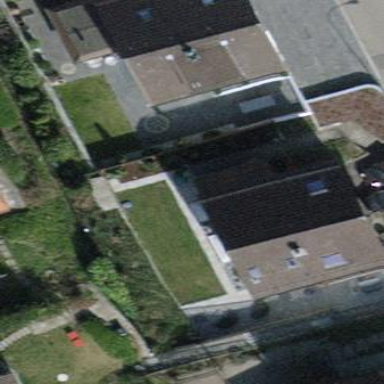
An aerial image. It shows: Detached building.